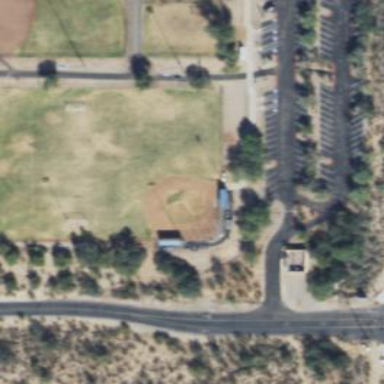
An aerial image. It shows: Baseball pitch for leisure land activities.